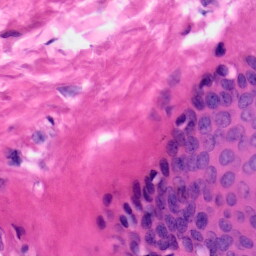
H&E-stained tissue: Skin